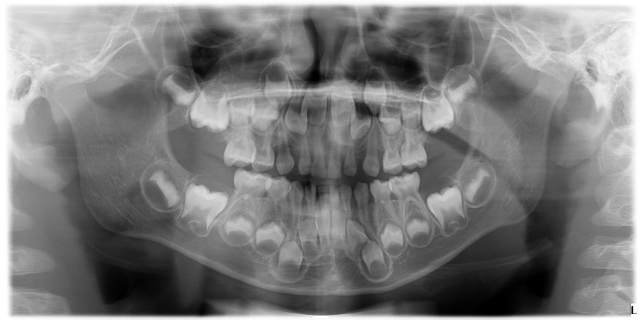
child